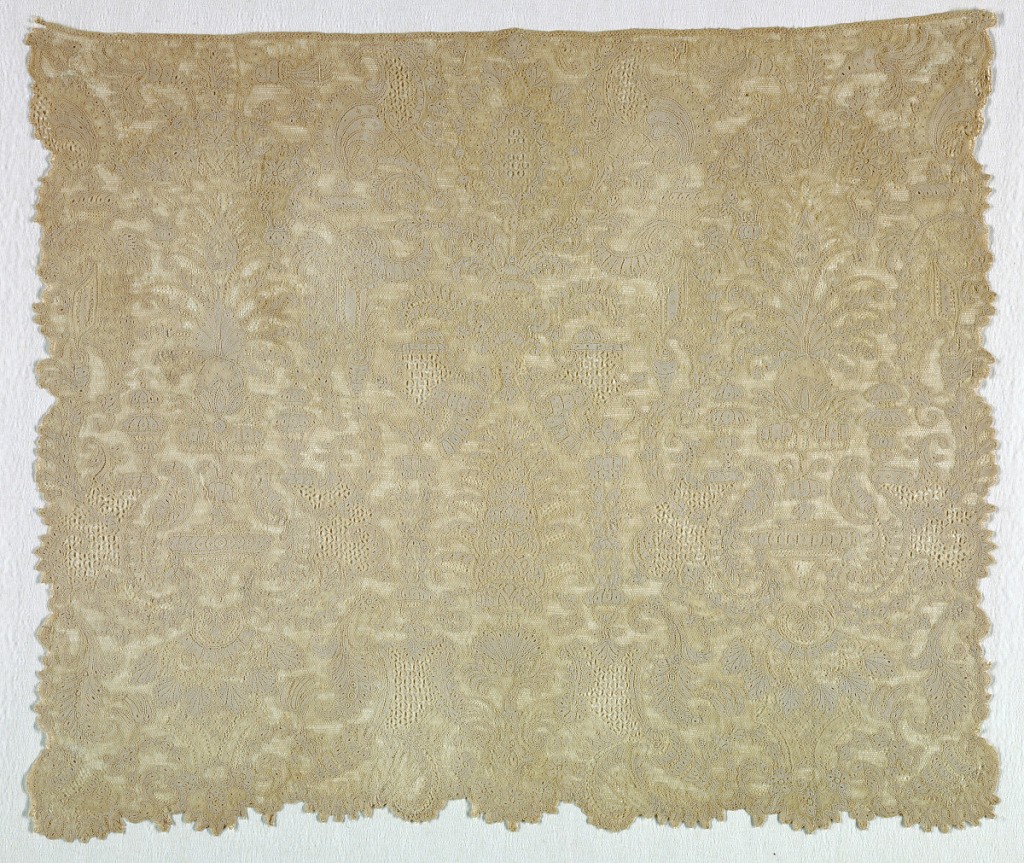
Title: Cravat end
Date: early 18th century
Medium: linen Technique: needle lace with ground of loop and twist with twist return Label: linen needle lace
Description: Cravat end with a central design of abstract foliated forms flanked by identical stylized representations of trees surrounded by an intricate pattern of volutes, urns, and rocaille decoration.